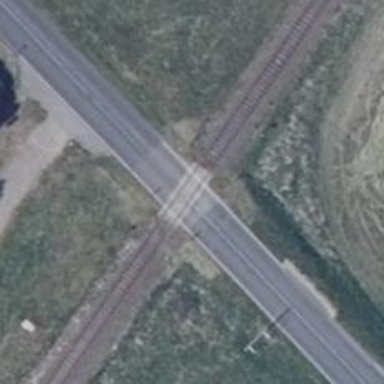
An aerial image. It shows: Railway level crossing.